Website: bh-photo
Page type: customer-info-address
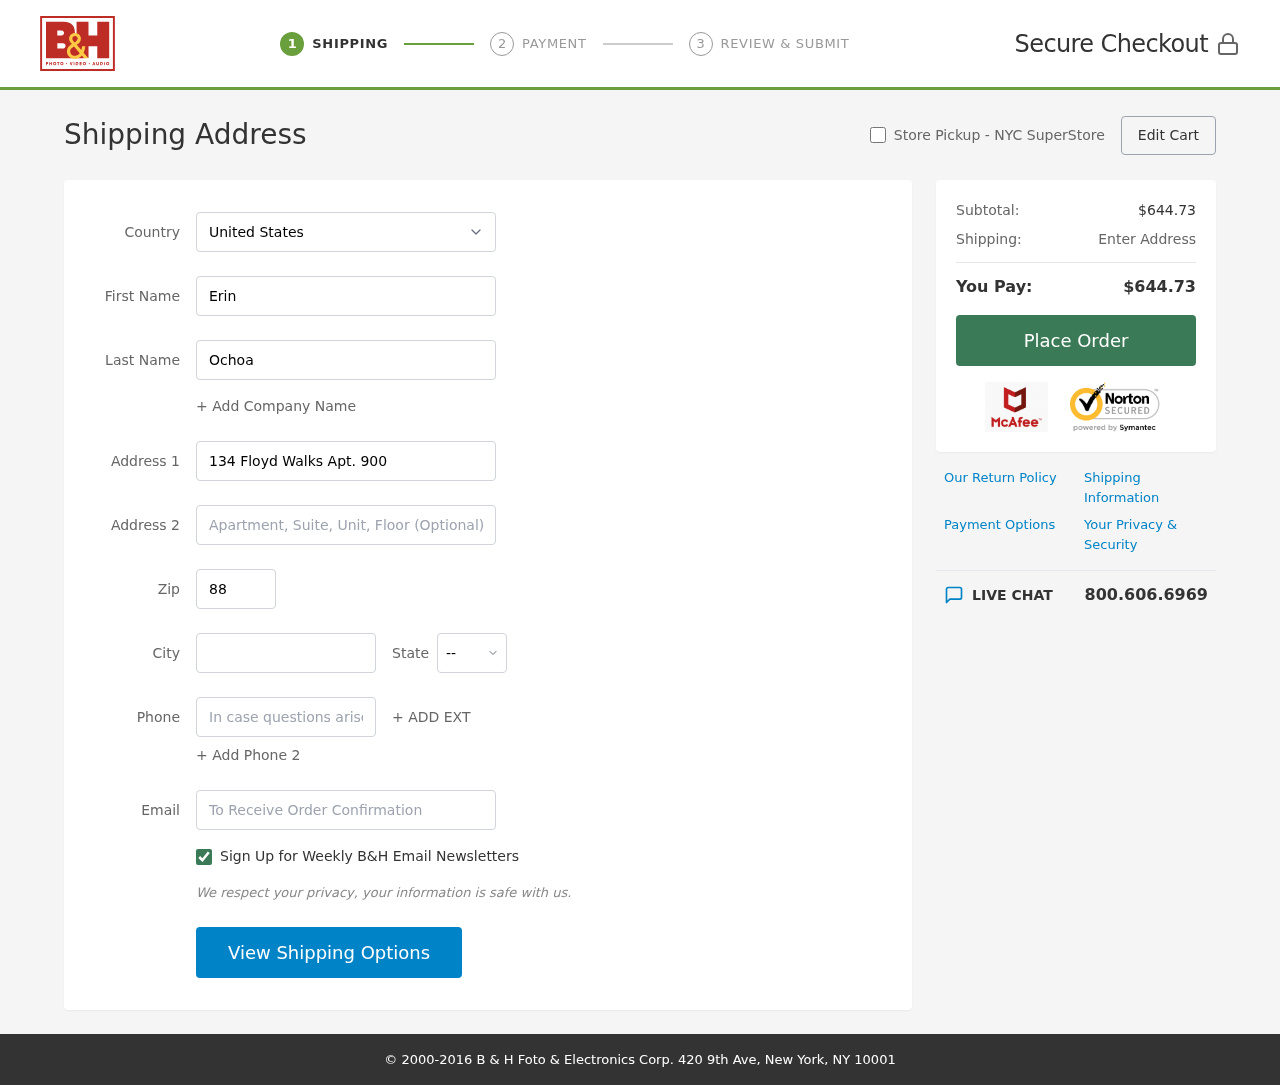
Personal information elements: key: PII_CITY
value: Melissabury
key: PII_COUNTRY
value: United States
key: PII_EMAIL
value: erin_ochoa@yahoo.com
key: PII_FIRSTNAME
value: Erin
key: PII_LASTNAME
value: Ochoa
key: PII_PHONE
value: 5032975417
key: PII_POSTCODE
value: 88393
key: PII_STATE_ABBR
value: KY
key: PII_STREET
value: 134 Floyd Walks Apt. 900
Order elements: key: ORDER_SUBTOTAL
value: $644.73
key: ORDER_TOTAL
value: $644.73